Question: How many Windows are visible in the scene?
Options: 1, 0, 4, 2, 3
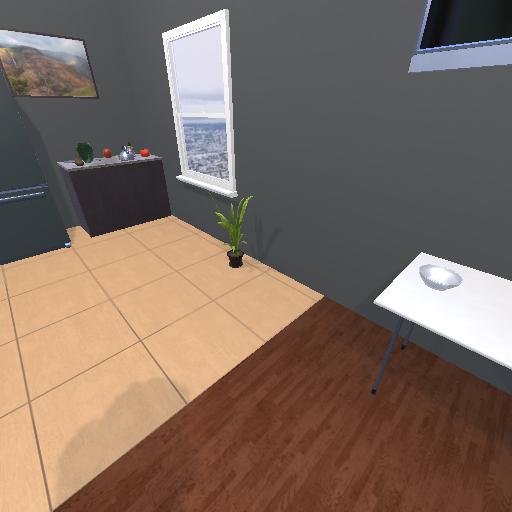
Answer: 1